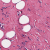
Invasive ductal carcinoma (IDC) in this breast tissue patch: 0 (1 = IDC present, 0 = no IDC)